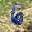
Label: 6